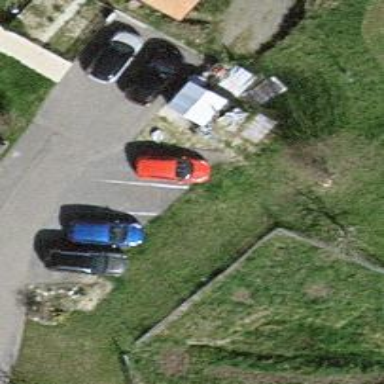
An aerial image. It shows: Parking area with asphalt surface. It is street-side parking with diagonal orientation.